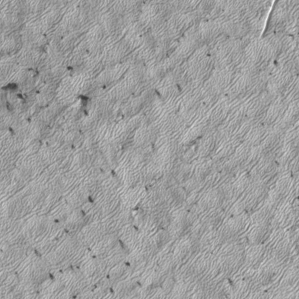
Label: frost